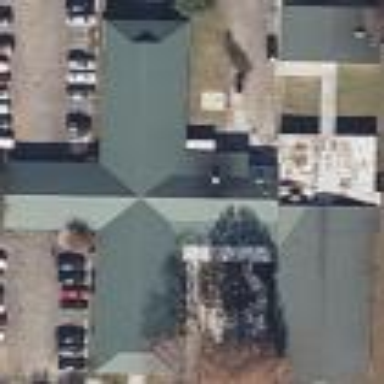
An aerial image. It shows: Nursing home building.